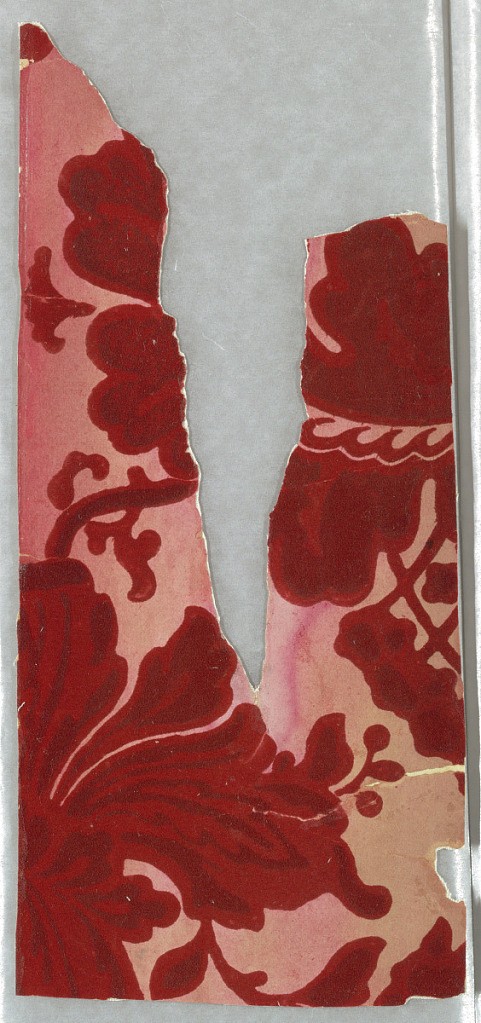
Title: Sidewall
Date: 1859–1900
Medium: Machine-printed
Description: This paper is printed in a large design to simulate cut velvet on a satin field. The pattern is apparently composed of scrolls and floral sprays.